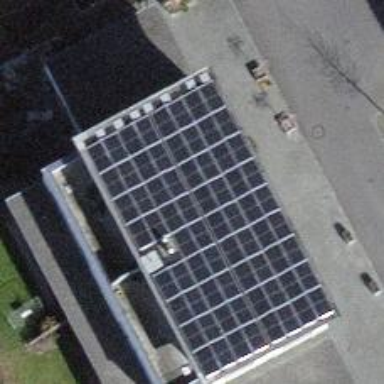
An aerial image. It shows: Solar power generator.